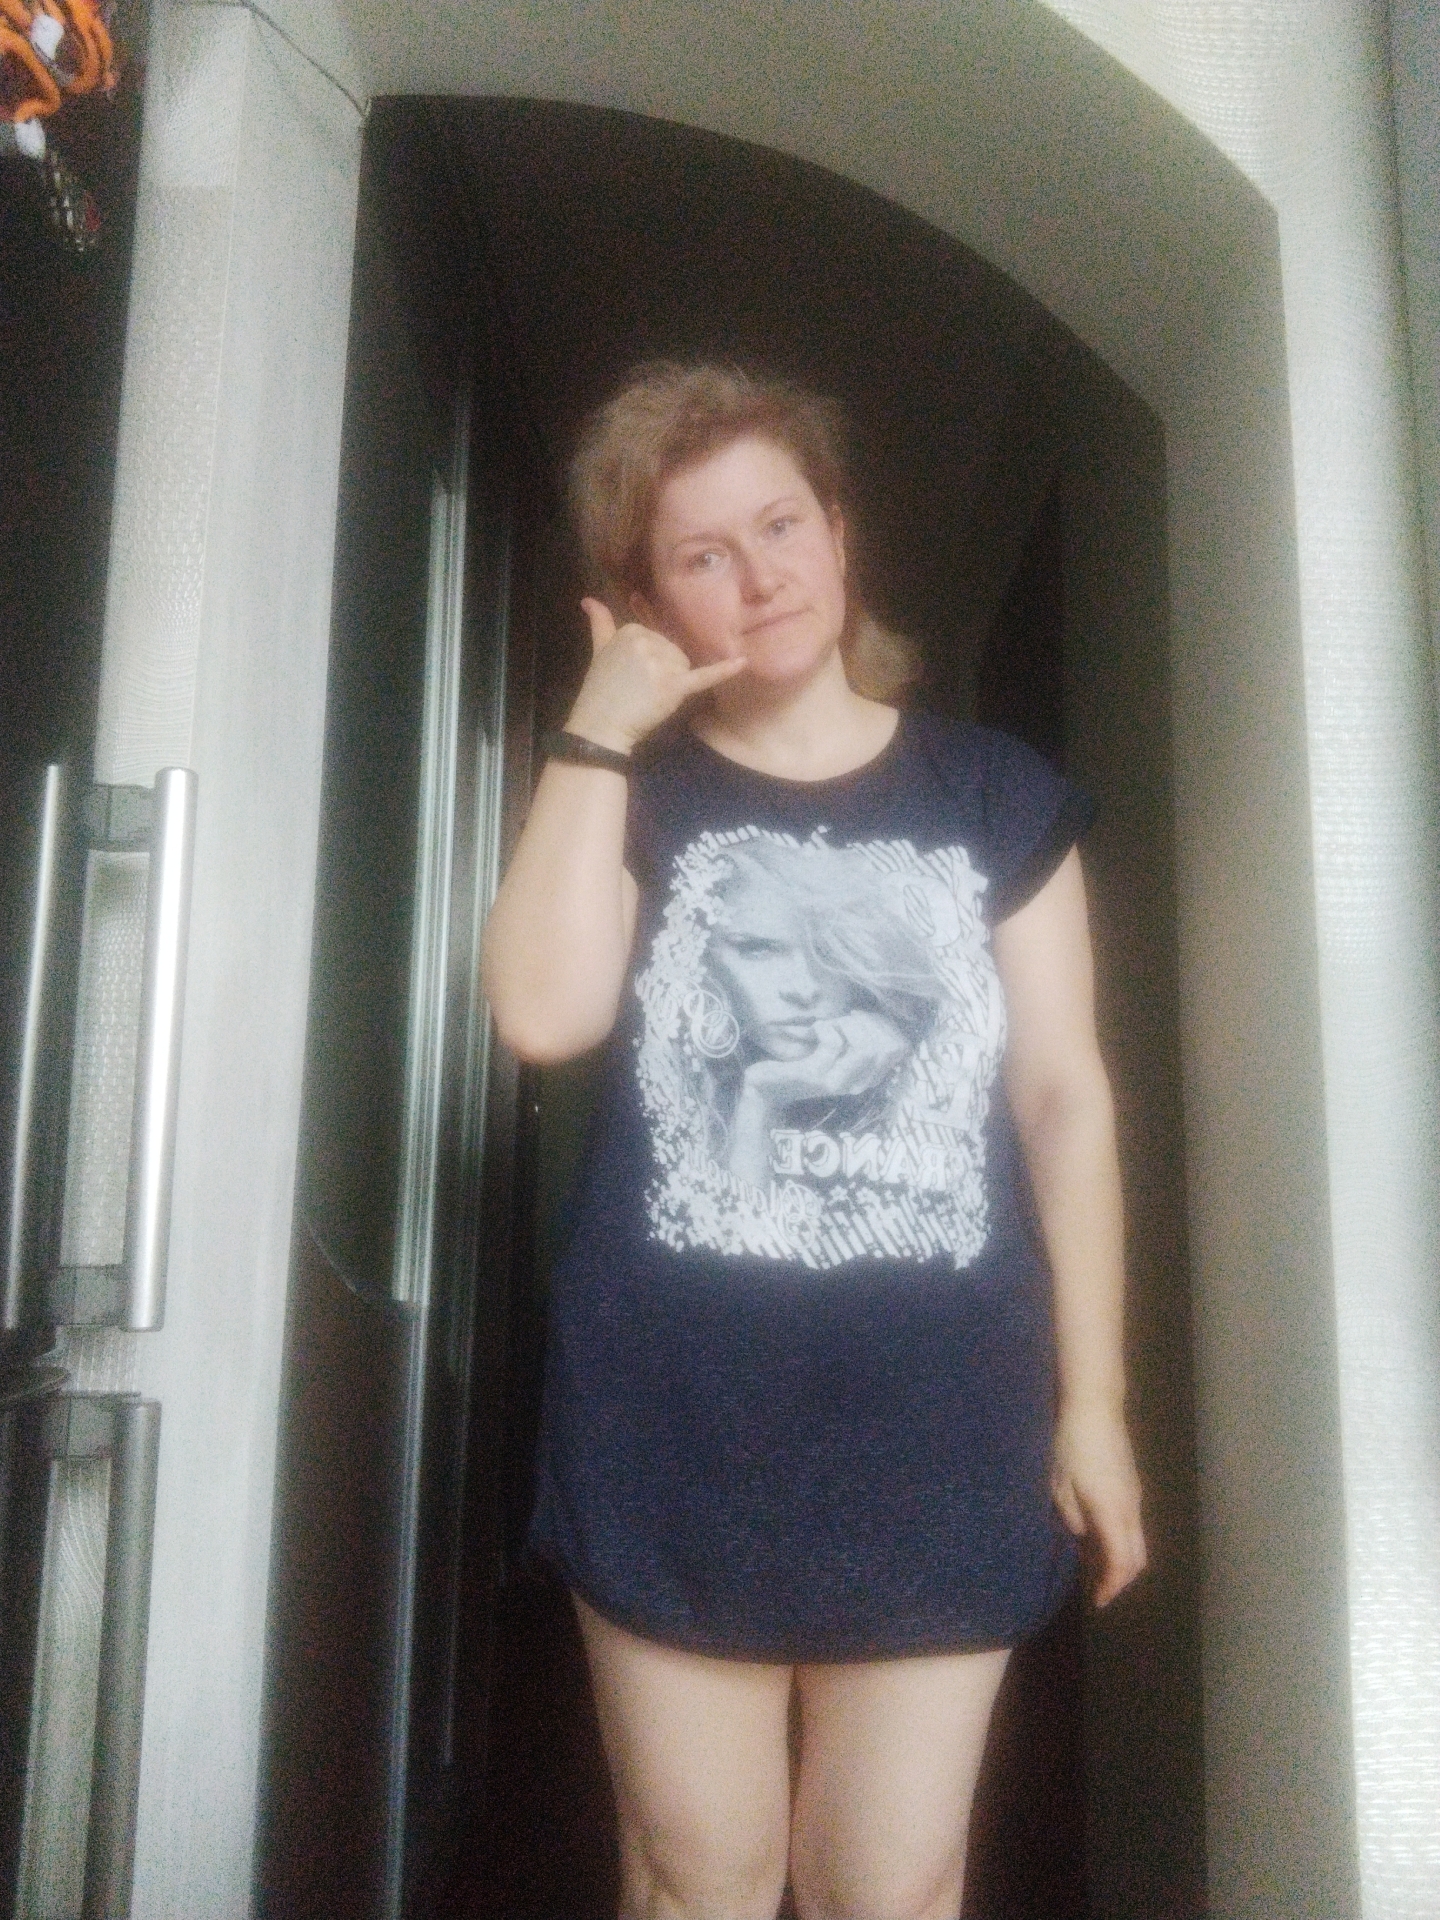
Label: noise